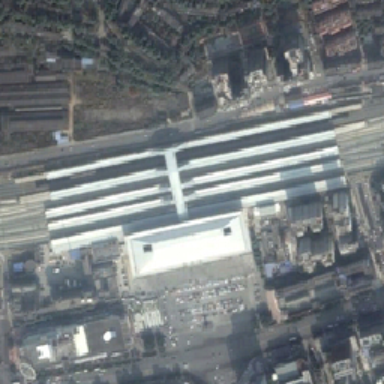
The railway station is white and is well designed and surrounded by crowded buildings .